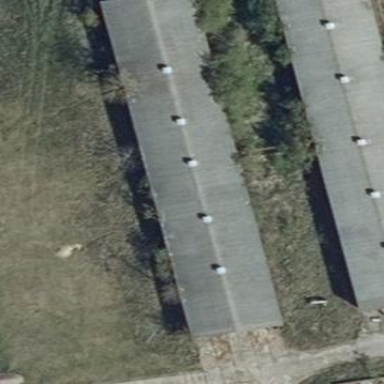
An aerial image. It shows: Farm auxiliary building.